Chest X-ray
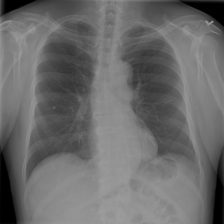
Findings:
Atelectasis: negative
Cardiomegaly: negative
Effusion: negative
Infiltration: negative
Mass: negative
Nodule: negative
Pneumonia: negative
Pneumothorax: negative
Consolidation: negative
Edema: negative
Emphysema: negative
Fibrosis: negative
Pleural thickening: negative
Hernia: negative